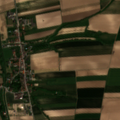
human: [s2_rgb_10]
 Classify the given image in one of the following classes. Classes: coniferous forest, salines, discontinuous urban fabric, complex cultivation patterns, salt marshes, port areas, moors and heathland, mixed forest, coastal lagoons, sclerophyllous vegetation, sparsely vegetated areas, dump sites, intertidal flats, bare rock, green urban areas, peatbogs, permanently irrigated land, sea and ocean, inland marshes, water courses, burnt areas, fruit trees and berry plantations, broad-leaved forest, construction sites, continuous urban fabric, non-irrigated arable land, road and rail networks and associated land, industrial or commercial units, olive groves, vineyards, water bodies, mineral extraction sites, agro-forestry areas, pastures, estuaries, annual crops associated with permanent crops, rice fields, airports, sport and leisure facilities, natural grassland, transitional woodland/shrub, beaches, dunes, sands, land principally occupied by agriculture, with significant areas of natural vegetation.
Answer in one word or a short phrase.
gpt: discontinuous urban fabric, non-irrigated arable land